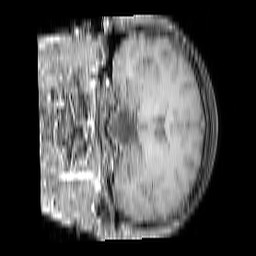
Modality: T1w
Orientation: coronal
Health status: ill
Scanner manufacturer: philips
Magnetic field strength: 3 T
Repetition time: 0.3787 s
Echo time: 0.002908 s